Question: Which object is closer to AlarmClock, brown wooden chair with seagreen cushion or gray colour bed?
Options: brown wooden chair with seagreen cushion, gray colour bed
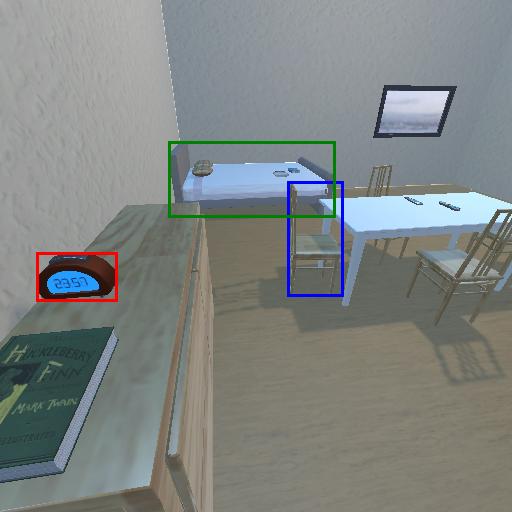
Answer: brown wooden chair with seagreen cushion